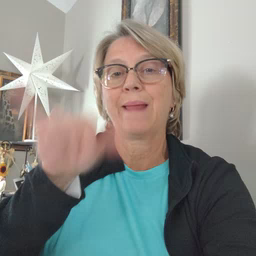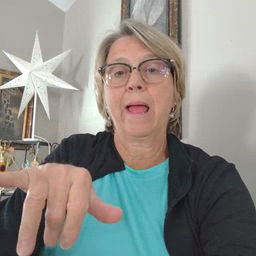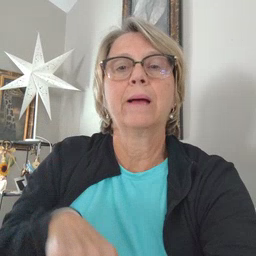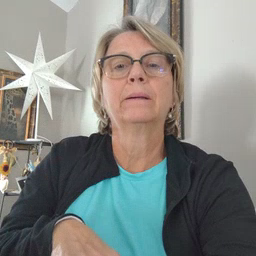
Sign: that